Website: lowes
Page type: customer-info-address
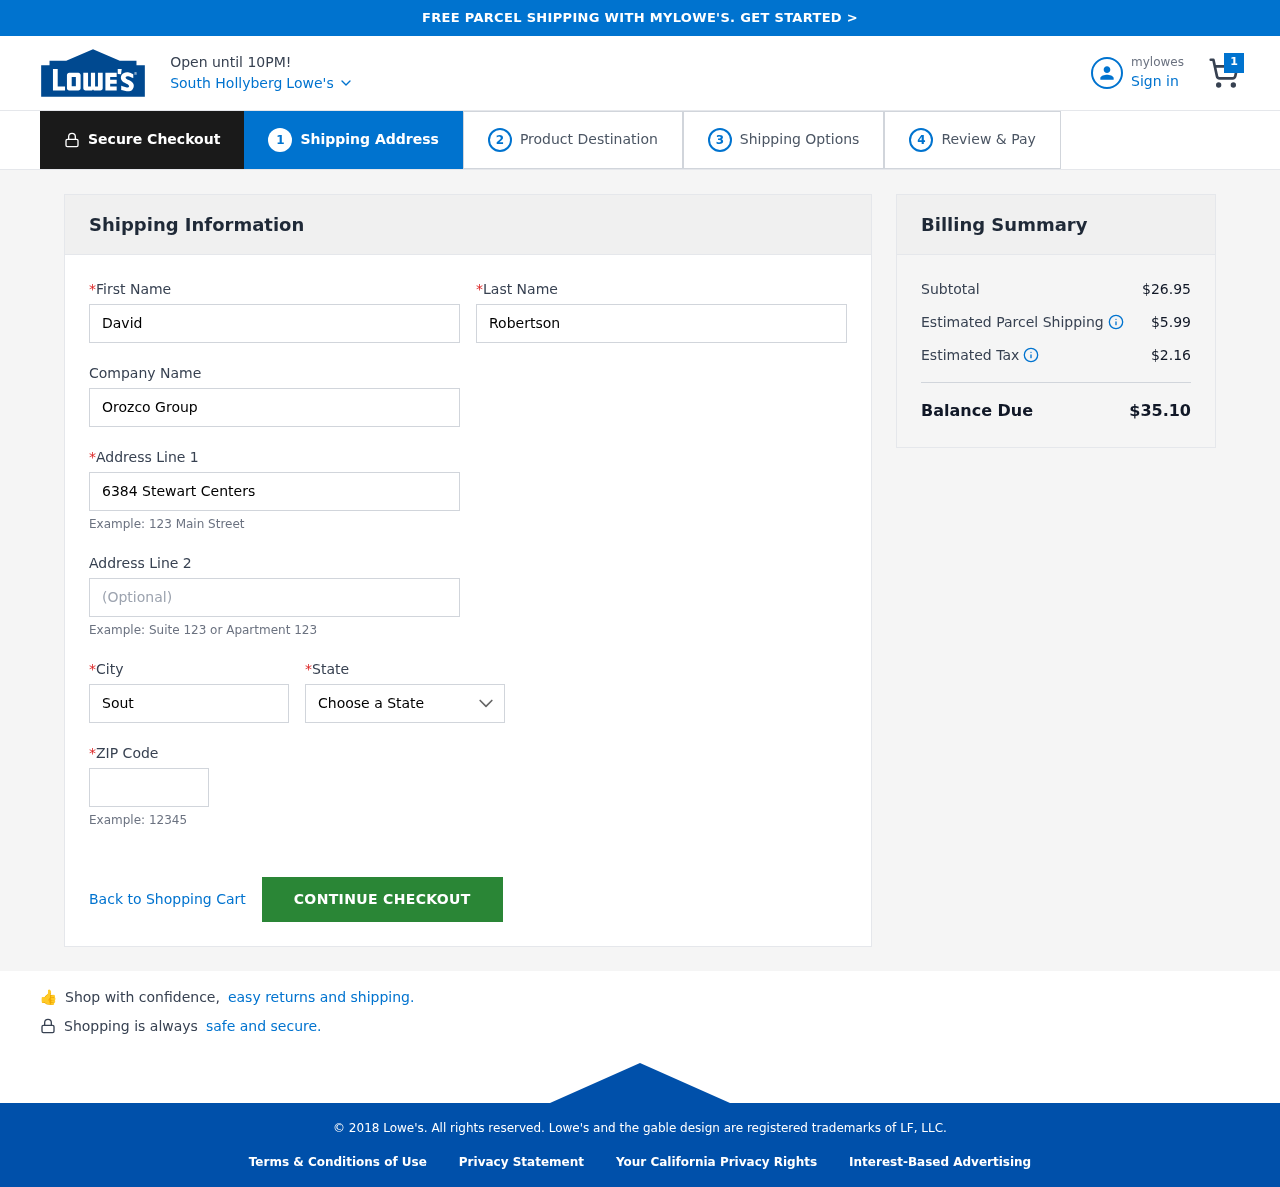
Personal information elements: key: PII_CITY
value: South Hollyberg
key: PII_COMPANY
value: Orozco Group
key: PII_FIRSTNAME
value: David
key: PII_LASTNAME
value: Robertson
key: PII_POSTCODE
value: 47213
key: PII_STATE
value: Alabama
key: PII_STREET
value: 6384 Stewart Centers
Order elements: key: ORDER_NUM_ITEMS
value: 1
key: ORDER_SUBTOTAL
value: $26.95
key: ORDER_SHIPPING_COST
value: $5.99
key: ORDER_TAX
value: $2.16
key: ORDER_TOTAL
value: $35.10